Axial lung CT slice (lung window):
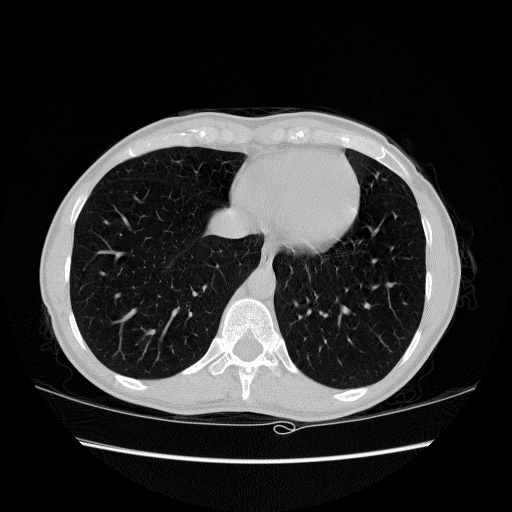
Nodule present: no